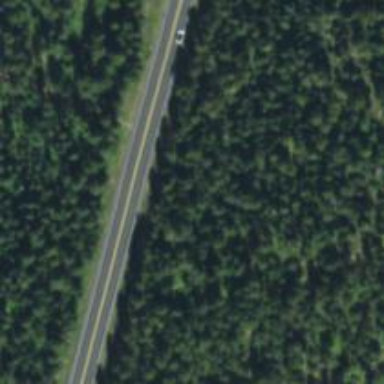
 and is groomed for classic and skating skiing styles."